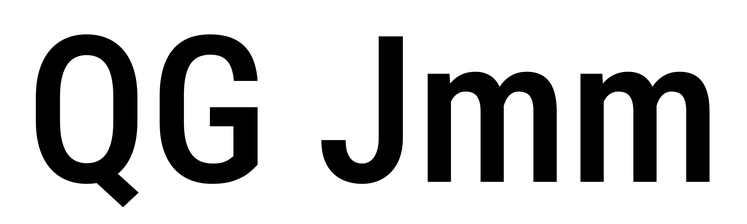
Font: Roboto_Condensed_Medium